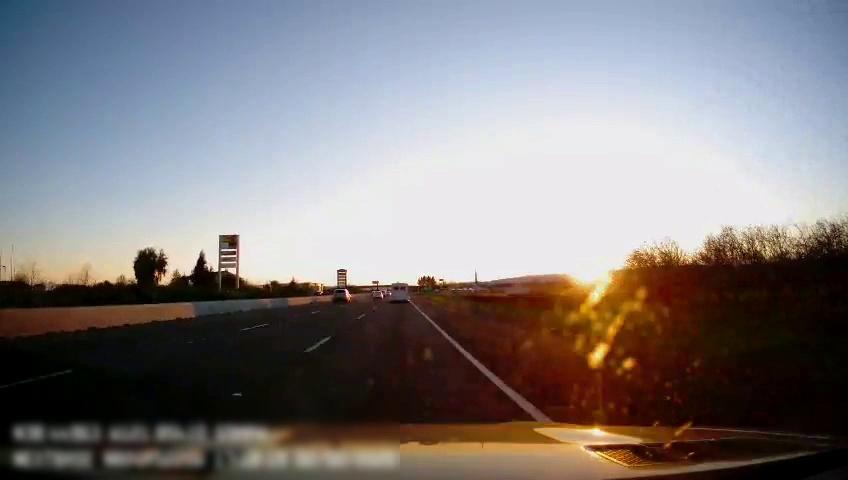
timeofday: Dusk/Dawn/Twilight
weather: Sunny
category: Drivable Space
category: Vehicles | Other LV
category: Vehicles | SUV
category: Vehicles | Car
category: Lanes | Current Lane
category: Lanes | Alternate Lane
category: Lanes | Alternate Lane